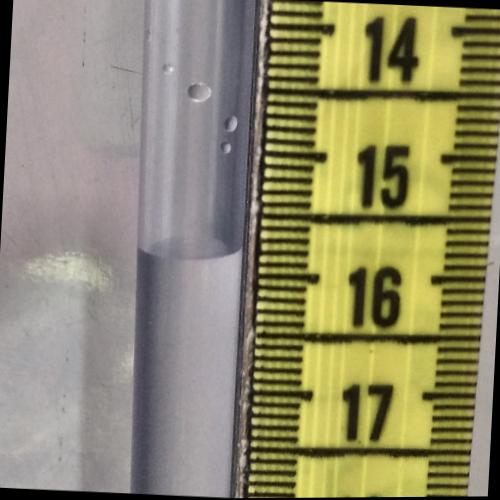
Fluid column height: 15.8 cm